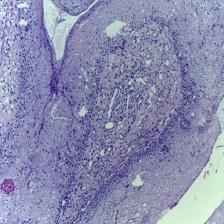
Diagnosis: Normal